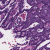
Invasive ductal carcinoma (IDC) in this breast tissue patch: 1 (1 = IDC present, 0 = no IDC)